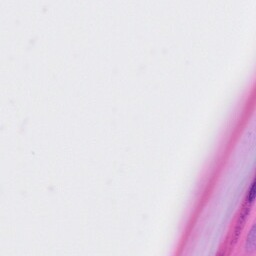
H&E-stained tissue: Skin